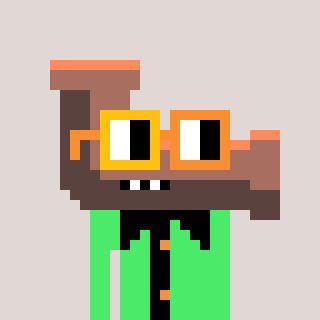
a pixel art character with square yellow and orange glasses, a pipe-shaped head and a teal-colored body on a warm background